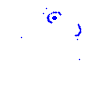
Particle: pion